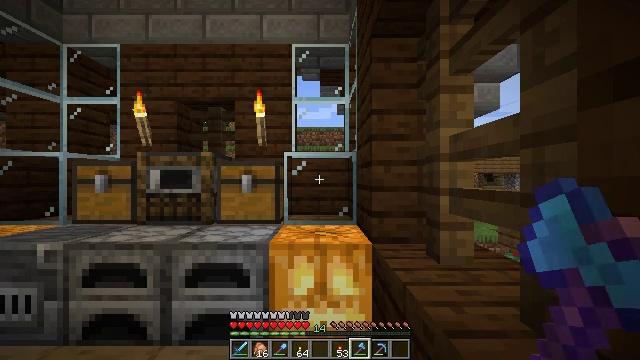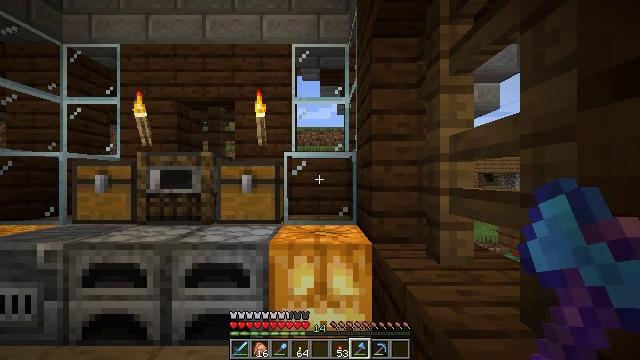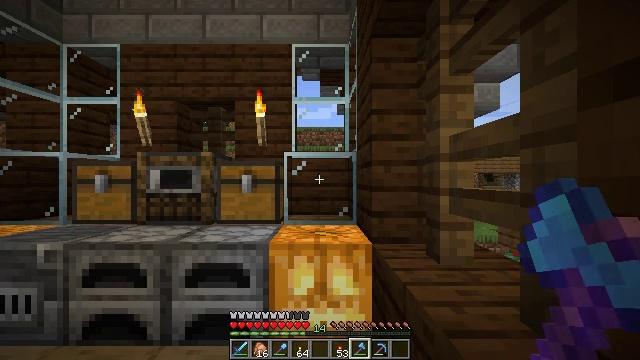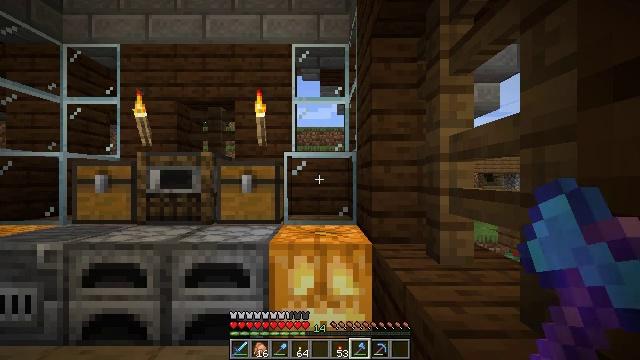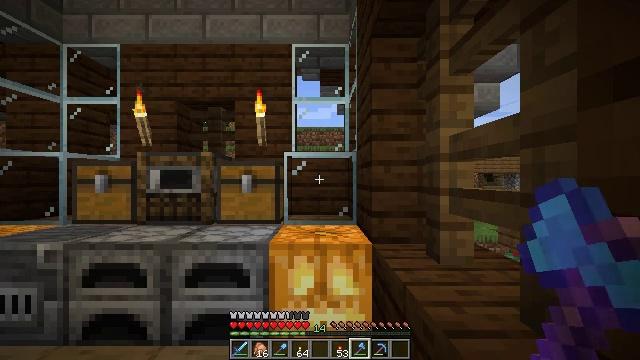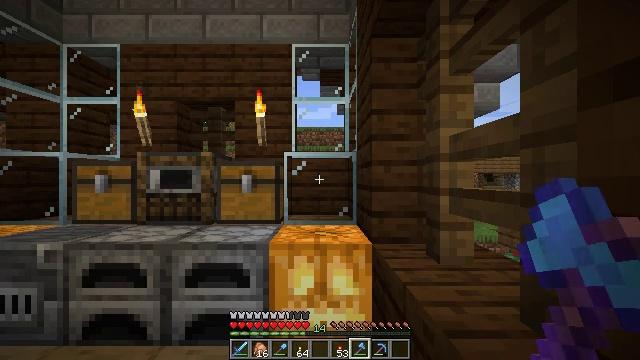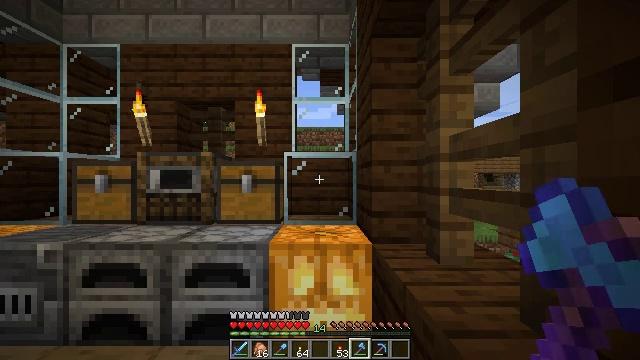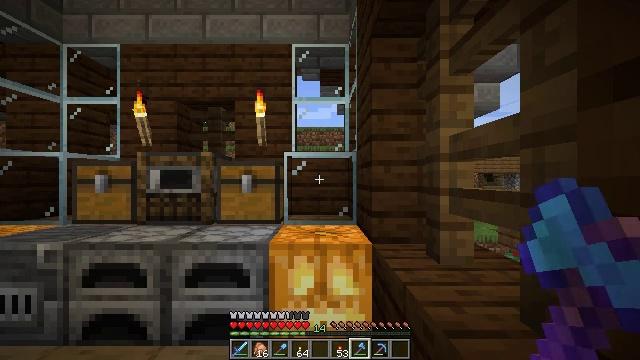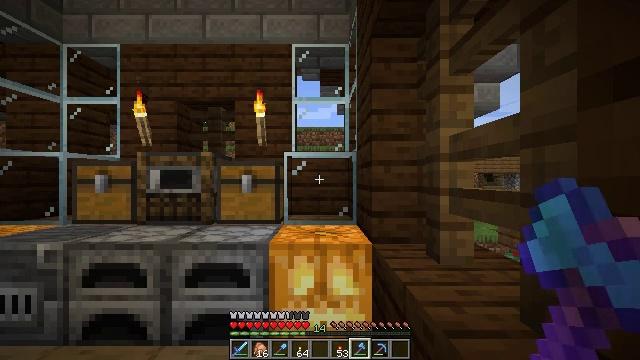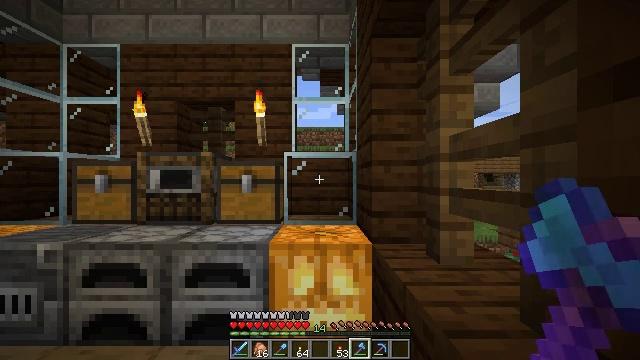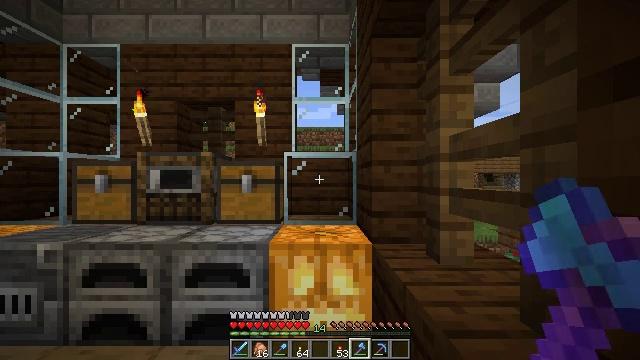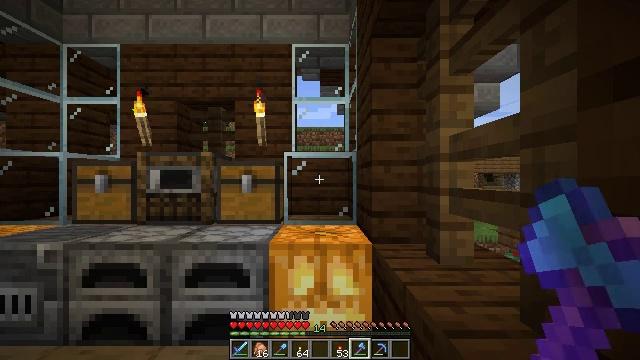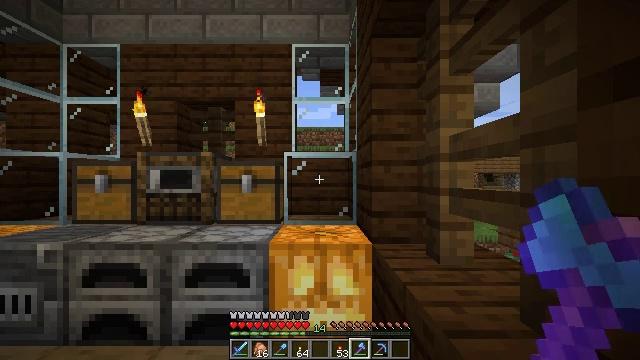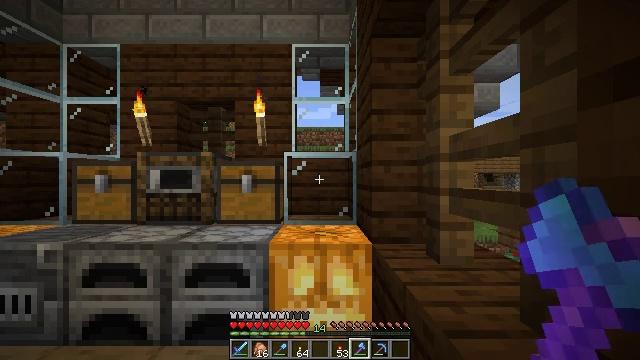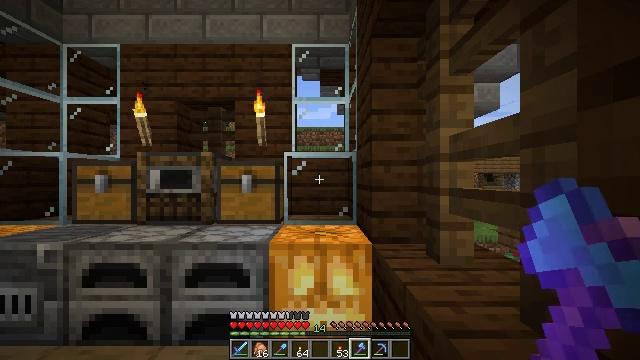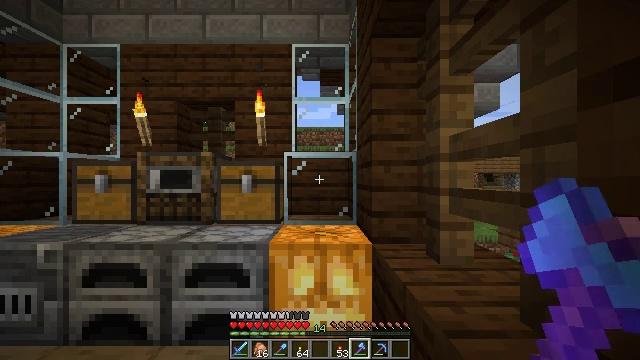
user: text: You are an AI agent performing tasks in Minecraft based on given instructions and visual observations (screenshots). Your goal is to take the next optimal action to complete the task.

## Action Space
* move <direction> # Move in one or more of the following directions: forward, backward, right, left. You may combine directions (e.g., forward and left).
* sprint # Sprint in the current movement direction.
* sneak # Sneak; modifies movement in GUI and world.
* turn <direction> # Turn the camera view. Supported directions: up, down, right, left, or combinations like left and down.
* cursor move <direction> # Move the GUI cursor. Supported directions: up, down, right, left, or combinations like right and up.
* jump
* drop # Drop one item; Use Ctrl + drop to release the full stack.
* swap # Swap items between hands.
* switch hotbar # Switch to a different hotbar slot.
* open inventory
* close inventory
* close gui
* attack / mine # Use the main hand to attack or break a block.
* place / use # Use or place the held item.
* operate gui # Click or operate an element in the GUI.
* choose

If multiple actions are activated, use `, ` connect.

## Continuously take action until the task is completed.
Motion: motion action
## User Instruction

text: Mix brown dye with wool to craft a brown bed.
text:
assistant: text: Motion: no_op
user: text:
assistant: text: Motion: no_op
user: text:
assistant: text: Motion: no_op
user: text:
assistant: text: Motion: no_op
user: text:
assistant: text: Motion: no_op
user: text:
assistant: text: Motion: no_op
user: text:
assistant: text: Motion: no_op
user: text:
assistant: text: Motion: no_op
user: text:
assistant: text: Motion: no_op
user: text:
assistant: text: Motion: no_op
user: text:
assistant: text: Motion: no_op
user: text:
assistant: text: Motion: no_op
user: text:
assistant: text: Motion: no_op
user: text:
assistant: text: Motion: no_op
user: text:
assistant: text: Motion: no_op
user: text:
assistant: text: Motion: no_op
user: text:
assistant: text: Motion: no_op
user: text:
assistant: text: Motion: no_op
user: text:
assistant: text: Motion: no_op
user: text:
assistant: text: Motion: no_op
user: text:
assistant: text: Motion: no_op
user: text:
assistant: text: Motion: no_op
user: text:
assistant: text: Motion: no_op
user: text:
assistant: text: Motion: no_op
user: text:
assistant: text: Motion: no_op
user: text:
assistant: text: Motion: no_op
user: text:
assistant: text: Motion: no_op
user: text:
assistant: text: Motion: no_op
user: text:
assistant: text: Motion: no_op
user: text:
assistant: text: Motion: no_op